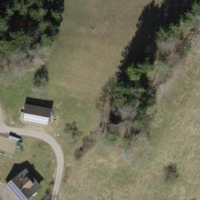
EUNIS habitat code: 24
Species observed at this site:
Cornus sanguinea